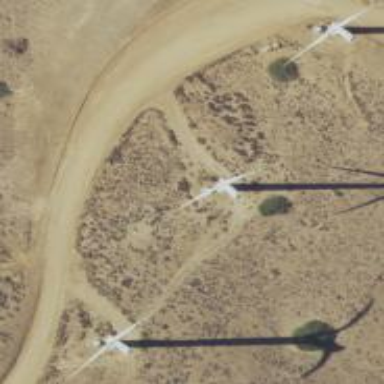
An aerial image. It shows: Wind generator powered by wind turbine.